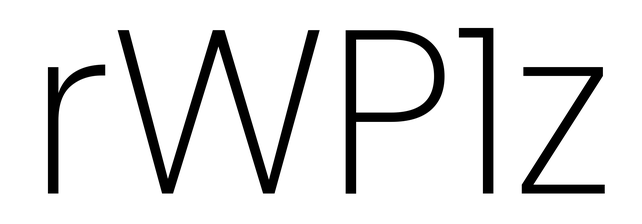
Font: Poppins-ExtraLight